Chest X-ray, AP view. Patient: 32 years old, sex F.
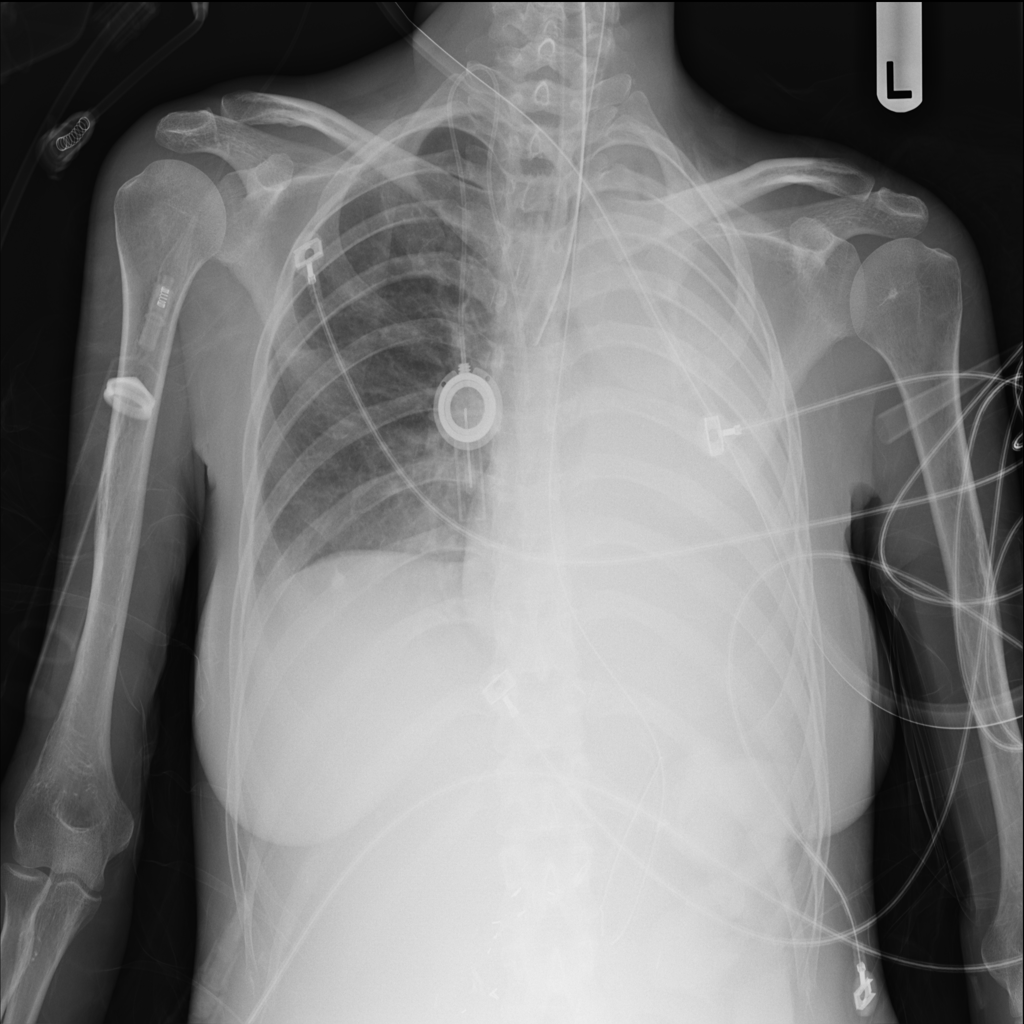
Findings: No Finding